Here is the time-frequency (STFT) view of a rotor kit's vibration measurement. Determine the machine's mechanical condition. Answer with exactly one of: normal, misalignment, unbalance, looseness.
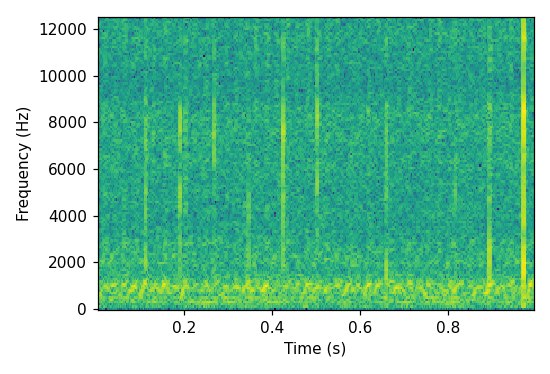
Answer: misalignment